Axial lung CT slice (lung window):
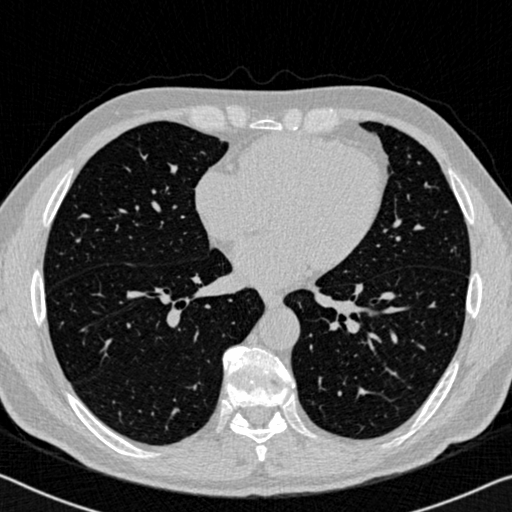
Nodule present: no